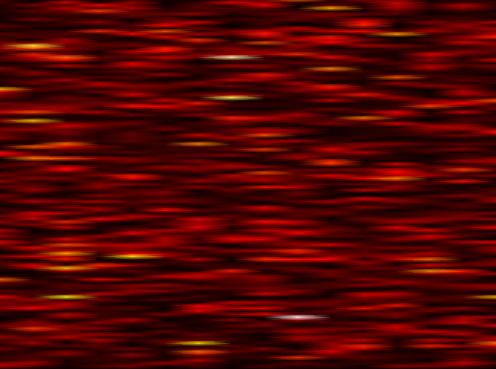
Label: FOFDM